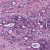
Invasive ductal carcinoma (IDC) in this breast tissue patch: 1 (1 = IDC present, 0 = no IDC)